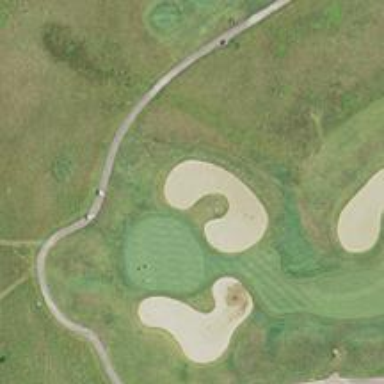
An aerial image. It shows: View of golf hole.